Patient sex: F
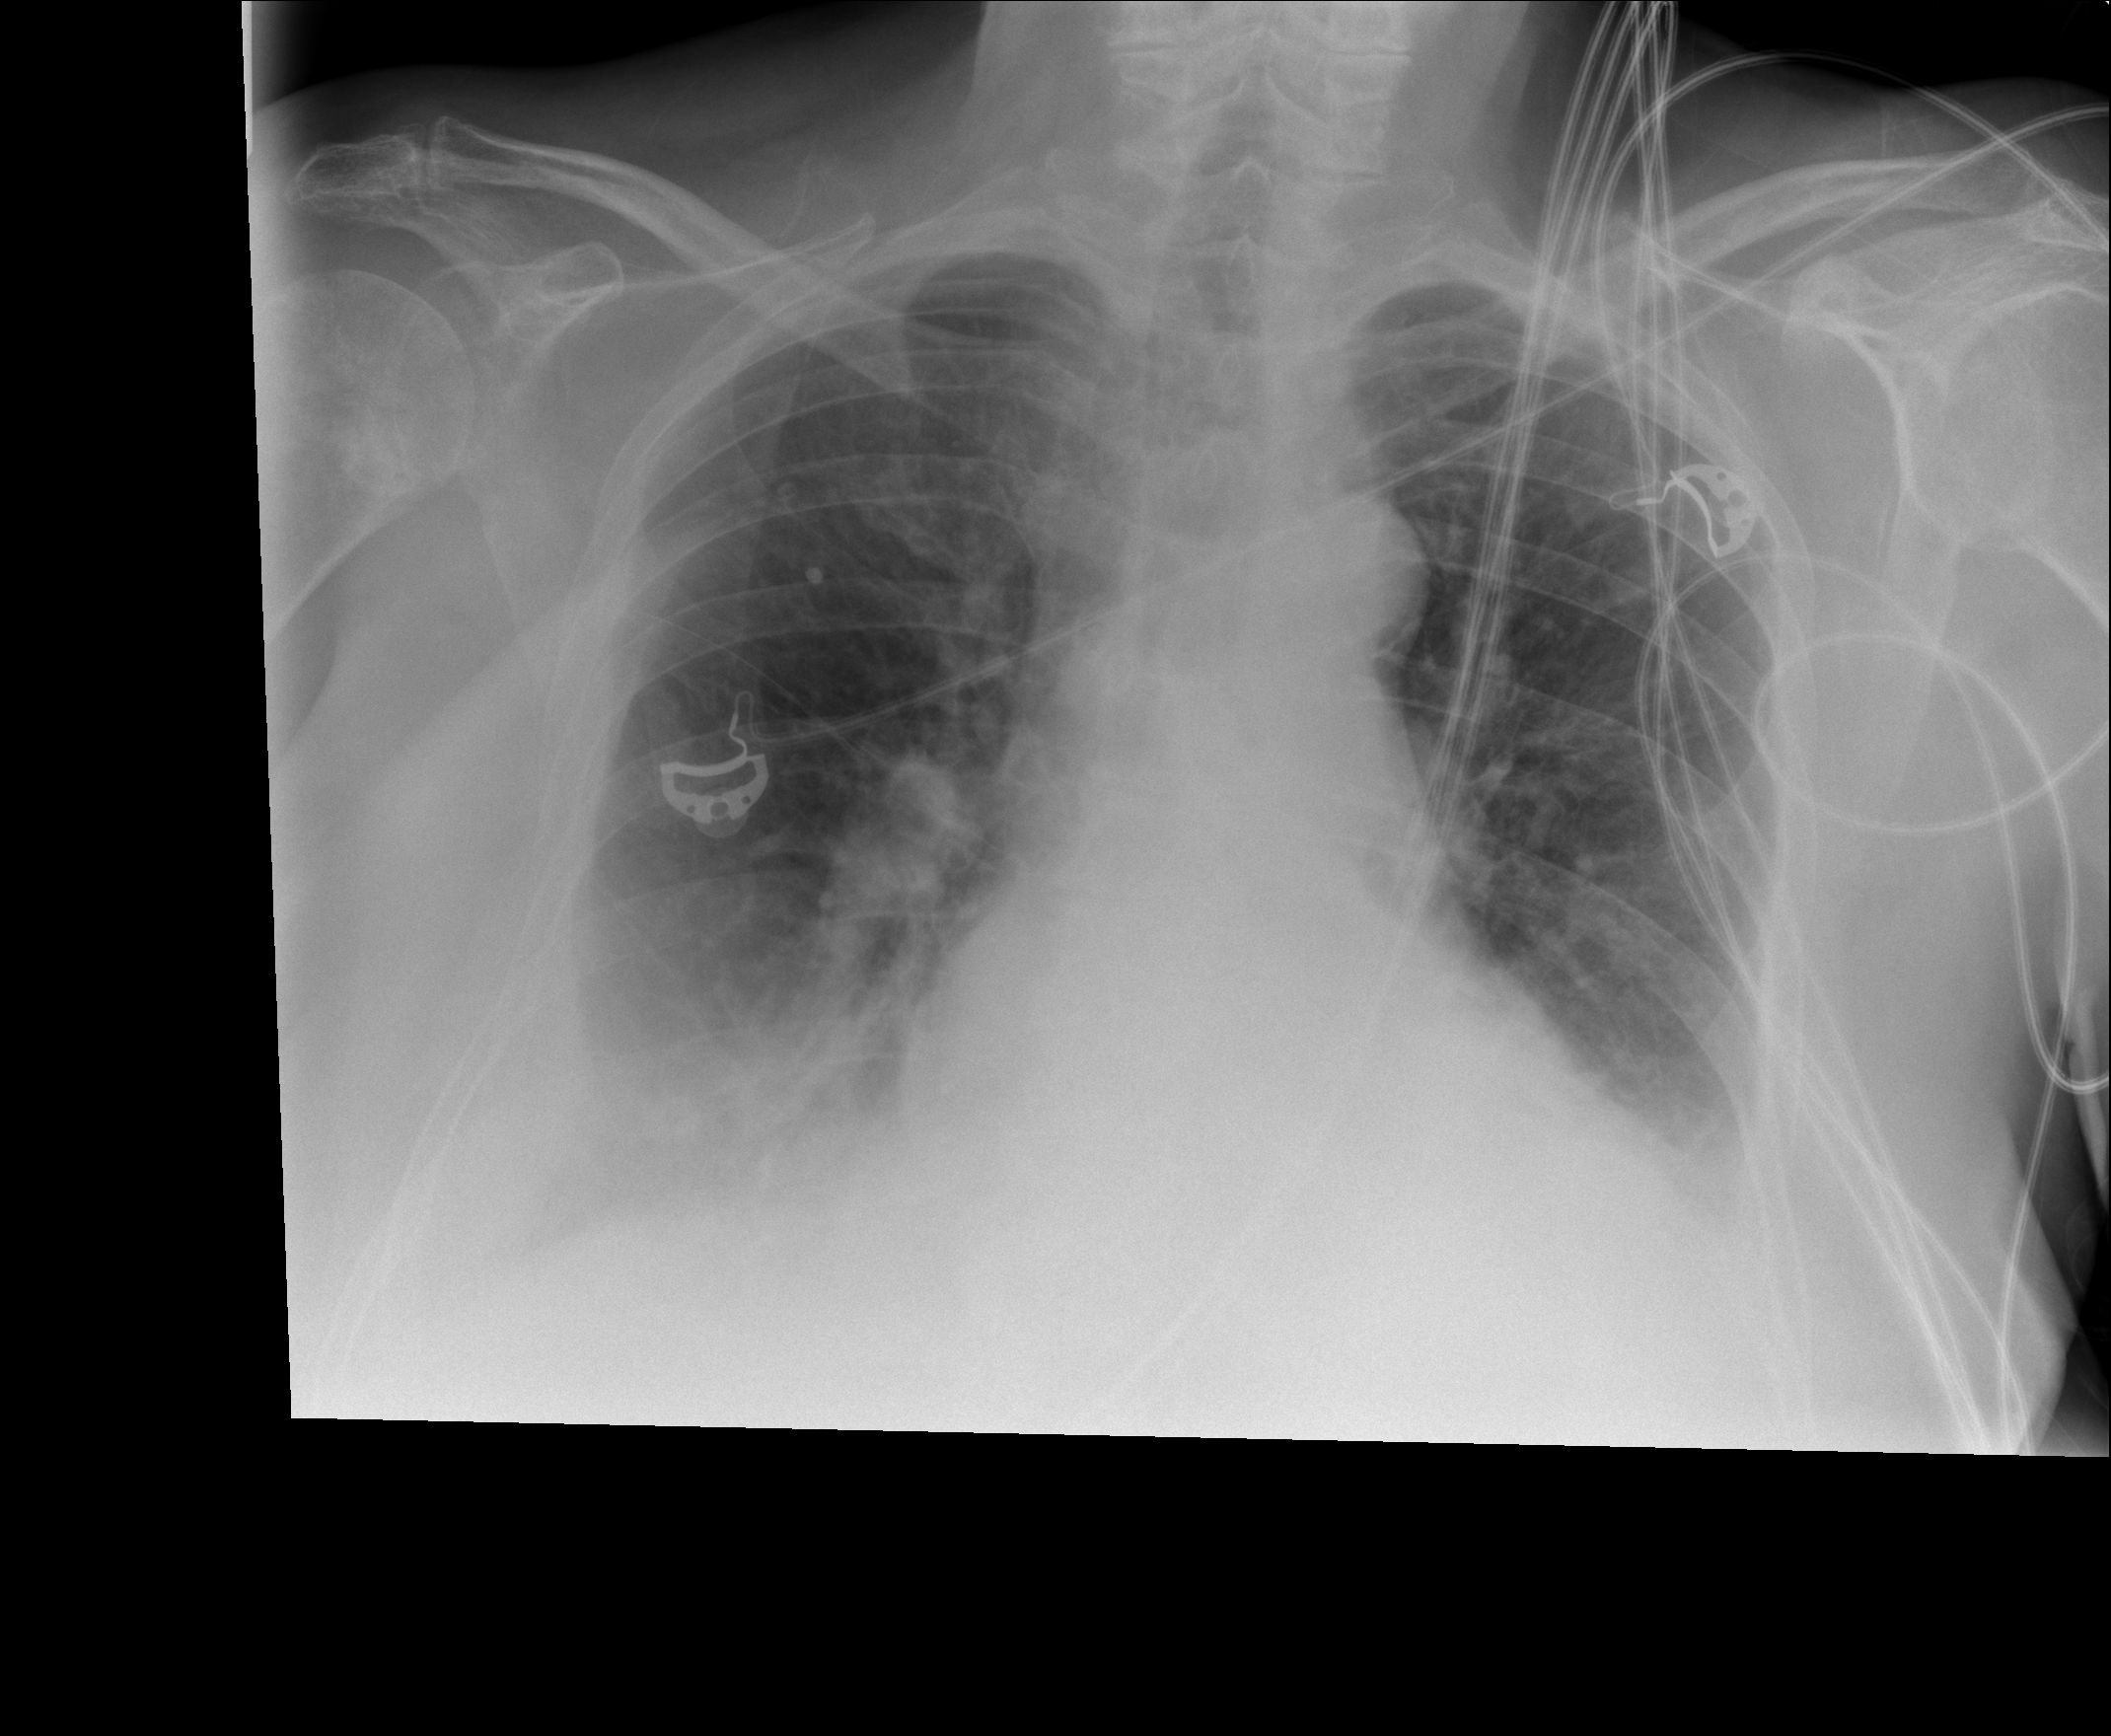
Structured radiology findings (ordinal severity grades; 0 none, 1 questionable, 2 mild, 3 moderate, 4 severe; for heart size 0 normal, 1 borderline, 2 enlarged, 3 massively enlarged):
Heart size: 2
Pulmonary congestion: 2
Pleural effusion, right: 2
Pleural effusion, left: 2
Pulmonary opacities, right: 0
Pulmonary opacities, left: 0
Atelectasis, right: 2
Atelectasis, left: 2